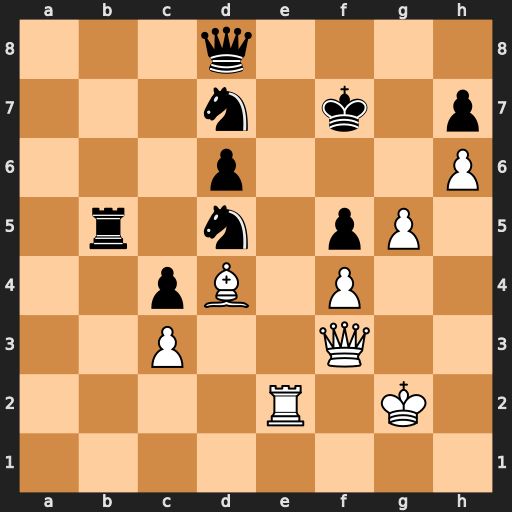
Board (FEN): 3q4/3n1k1p/3p3P/1r1n1pP1/2pB1P2/2P2Q2/4R1K1/8
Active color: w
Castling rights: -
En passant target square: -
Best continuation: Qh5+ Kg8 Re8+